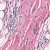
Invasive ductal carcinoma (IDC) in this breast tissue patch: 0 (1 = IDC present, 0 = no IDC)